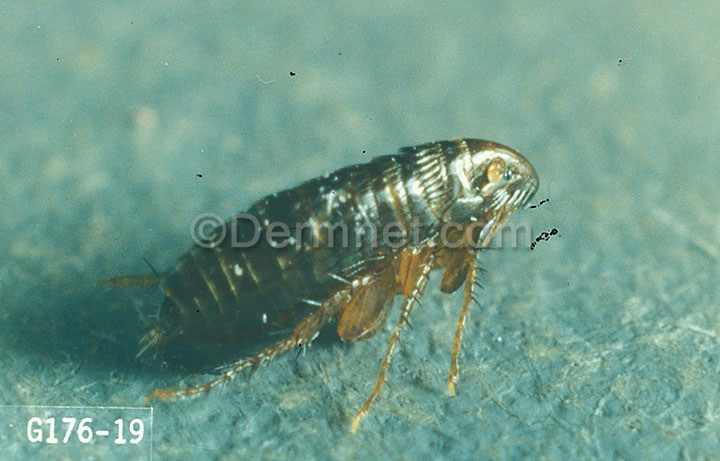
Disease: Scabies Lyme Disease and other Infestations and Bites